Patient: sex M, age 69
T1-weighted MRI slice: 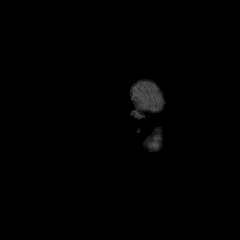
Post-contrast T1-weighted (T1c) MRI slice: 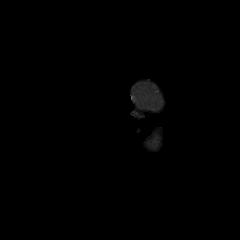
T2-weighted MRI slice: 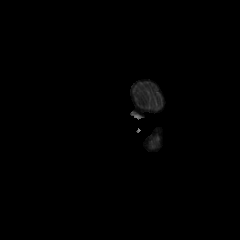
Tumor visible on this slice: no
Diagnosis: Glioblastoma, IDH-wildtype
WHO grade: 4